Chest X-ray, AP view. Patient: 59 years old, sex F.
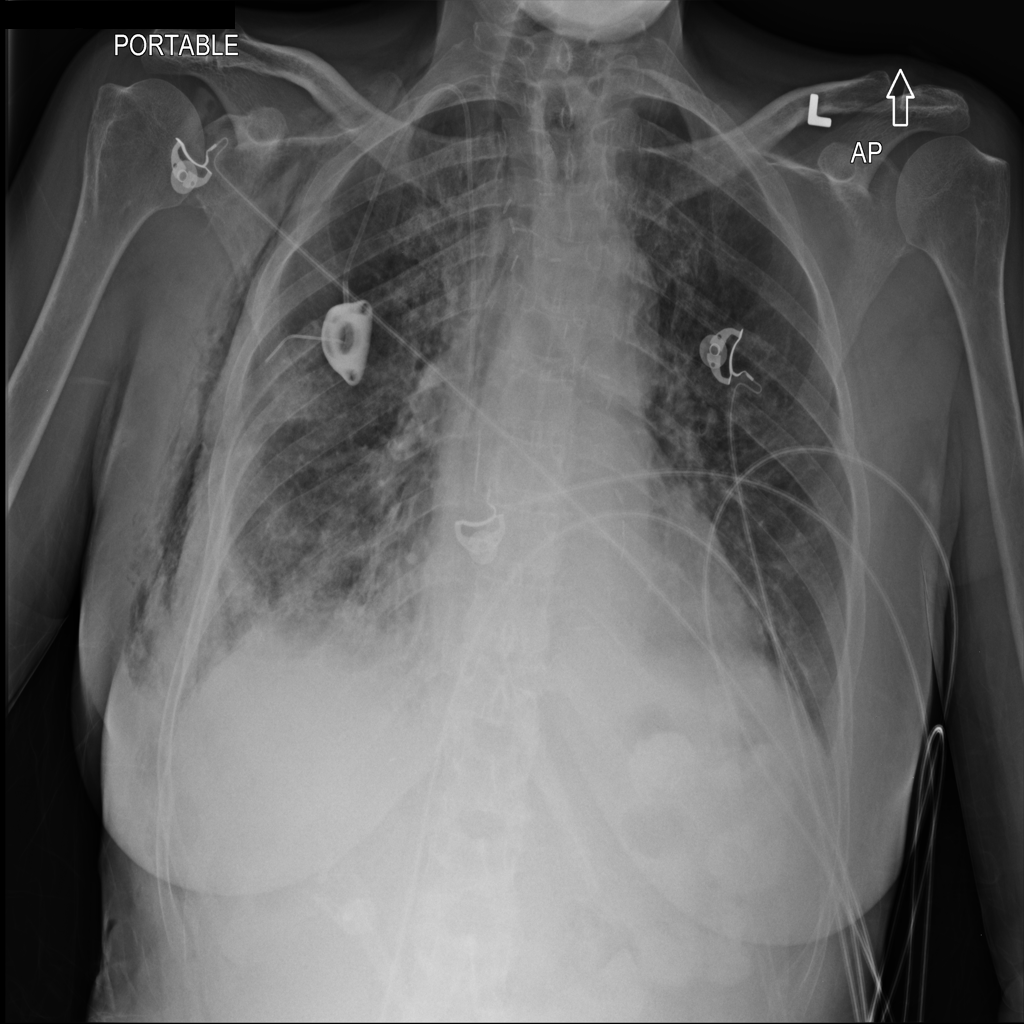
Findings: Emphysema, Infiltration